Question: The goal is to find the line that represents the distance between the "hole" and the outer edge (transition from black to white). I was able to successfully binarize this photo and get a very clean black and white image. The next step would be to find the (almost) vertical line on it and calculate the perpendicular distance to the midpoint of this vertical line and the hole.
<URL>

<URL>
ps: what I call "hole" is a shadow. I am shooting a laser into a hole. So the lines we can see is a steel and the black part without a line is a hole. The 2 white lines serve as a reference to measure the distance.
Is Canny edge detection the best approach? If so, what are good values for the A, B and C parameters? I can't tune it. I'm getting too much noise.
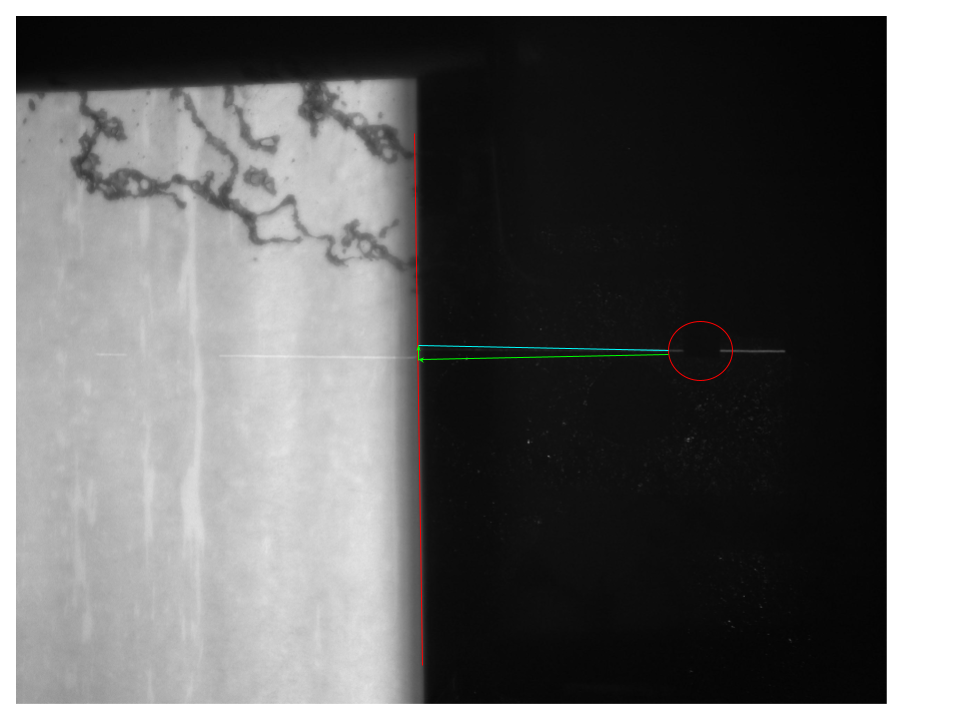
Answer: This is not complete; You have to take the time to reach the final result. But this idea might help you.
Preprocessors:
'''
import os
import cv2
import numpy as np
'''
Main code:
'''
# Read original image
dir = os.path.abspath(os.path.dirname(__file__))
im = cv2.imread(dir+'/'+'im.jpg')
h, w = im.shape[:2]
print(w, h)
# Convert image to Grayscale
imGray = cv2.cvtColor(im, cv2.COLOR_BGR2GRAY)
cv2.imwrite(dir+'/im_1_grayscale.jpg', imGray)
# Eliminate noise and display laser light better
imHLine = imGray.copy()
imHLine = cv2.GaussianBlur(imHLine, (0, 9), 21) # 5, 51
cv2.imwrite(dir+'/im_2_h_line.jpg', imHLine)
# Make a BW mask to find the ROI of laser array
imHLineBW = cv2.threshold(imHLine, 22, 255, cv2.THRESH_BINARY)[1]
cv2.imwrite(dir+'/im_3_h_line_bw.jpg', imHLineBW)
# Remove noise with mask and extract just needed area
imHLineROI = imGray.copy()
imHLineROI[np.where(imHLineBW == 0)] = 0
imHLineROI = cv2.GaussianBlur(imHLineROI, (0, 3), 6)
imHLineROI = cv2.threshold(imHLineROI, 25, 255, cv2.THRESH_BINARY)[1] # 22
cv2.imwrite(dir+'/im_4_ROI.jpg', imHLineROI)
# Found laser array and draw box around it
cnts, _ = cv2.findContours(
imHLineROI, cv2.RETR_EXTERNAL, cv2.CHAIN_APPROX_SIMPLE)
cnts.sort(key=lambda x: cv2.boundingRect(x)[0])
pts = []
for cnt in cnts:
x2, y2, w2, h2 = cv2.boundingRect(cnt)
if h2 < h/10:
cv2.rectangle(im, (x2, y2), (x2+w2, y2+h2), (0, 255, 0), 1)
pts.append({'x': x2, 'y': y2, 'w': w2, 'h': h2})
circle = {
'left': (pts[0]['x']+pts[0]['w'], pts[0]['y']+pts[0]['h']/2),
'right': (pts[1]['x'], pts[1]['y']+pts[1]['h']/2),
}
circle['center'] = calculateMiddlePint(circle['left'], circle['right'])
circle['radius'] = (circle['right'][0]-circle['left'][0])//2
# Draw line and Circle inside it
im = drawLine(im, circle['left'], circle['right'], color=(27, 50, 120))
im = cv2.circle(im, circle['center'], circle['radius'], (255, 25, 25), 3)
# Remove pepper/salt noise to find metal edge
imVLine = imGray.copy()
imVLine = cv2.medianBlur(imVLine, 17)
cv2.imwrite(dir+'/im_6_v_line.jpg', imVLine)
# Remove remove the shadows to find metal edge
imVLineBW = cv2.threshold(imVLine, 50, 255, cv2.THRESH_BINARY)[1]
cv2.imwrite(dir+'/im_7_v_bw.jpg', imVLineBW)
# Finding the right vertical edge of metal
y1, y2 = h/5, h-h/5
x1 = horizantalDistance(imVLineBW, y1)
x2 = horizantalDistance(imVLineBW, y2)
pt1, pt2 = (x1, y1), (x2, y2)
imVLineBW = drawLine(imVLineBW, pt1, pt2)
cv2.imwrite(dir+'/im_8_v_bw.jpg', imVLineBW)
# Draw lines
im = drawLine(im, pt1, pt2)
im = drawLine(im, calculateMiddlePint(pt1, pt2), circle['center'])
# Draw final image
cv2.imwrite(dir+'/im_8_output.jpg', im)
'''
---
Find the first white pixel in one line of picture:
'''
# This function only processes on a horizontal line of the image
# Its job is to examine the pixels one by one from the right and
# report the distance of the first white pixel from the right of
# the image.
def horizantalDistance(im, y):
y = int(y)
h, w = im.shape[:2]
for i in range(0, w):
x = w-i-1
if im[y][x] == 255:
return x
return -1
'''
To draw a line in opencv:
'''
def drawLine(im, pt1, pt2, color=(128, 0, 200), thickness=2):
return cv2.line(
im,
pt1=(int(pt1[0]), int(pt1[1])),
pt2=(int(pt2[0]), int(pt2[1])),
color=color,
thickness=thickness,
lineType=cv2.LINE_AA # Anti-Aliased
)
'''
To calculate middle point of two 2d points:
'''
def calculateMiddlePint(p1, p2):
return (int((p1[0]+p2[0])/2), int((p1[1]+p2[1])/2))
'''
---
Original image:
<URL>
Eliminate noise and process to see the laser array better:
<URL>
Find the laser area to extract the hole:
<URL>
Work on another copy of image to find the right side of metal object:
<URL>
Remove the shadows to better see the right edge:
<URL>
The final output:
<URL>
---
I first defined an ROI area. I changed the code later but did not change the names of the variables. If you were asked.